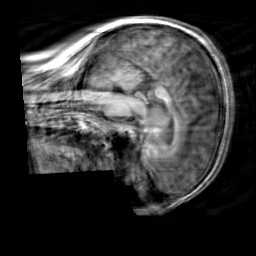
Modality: T1w
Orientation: sagittal
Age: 24
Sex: male
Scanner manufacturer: siemens
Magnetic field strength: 3 T
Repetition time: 2.3 s
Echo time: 0.00303 s